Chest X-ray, AP view. Patient: 30 years old, sex F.
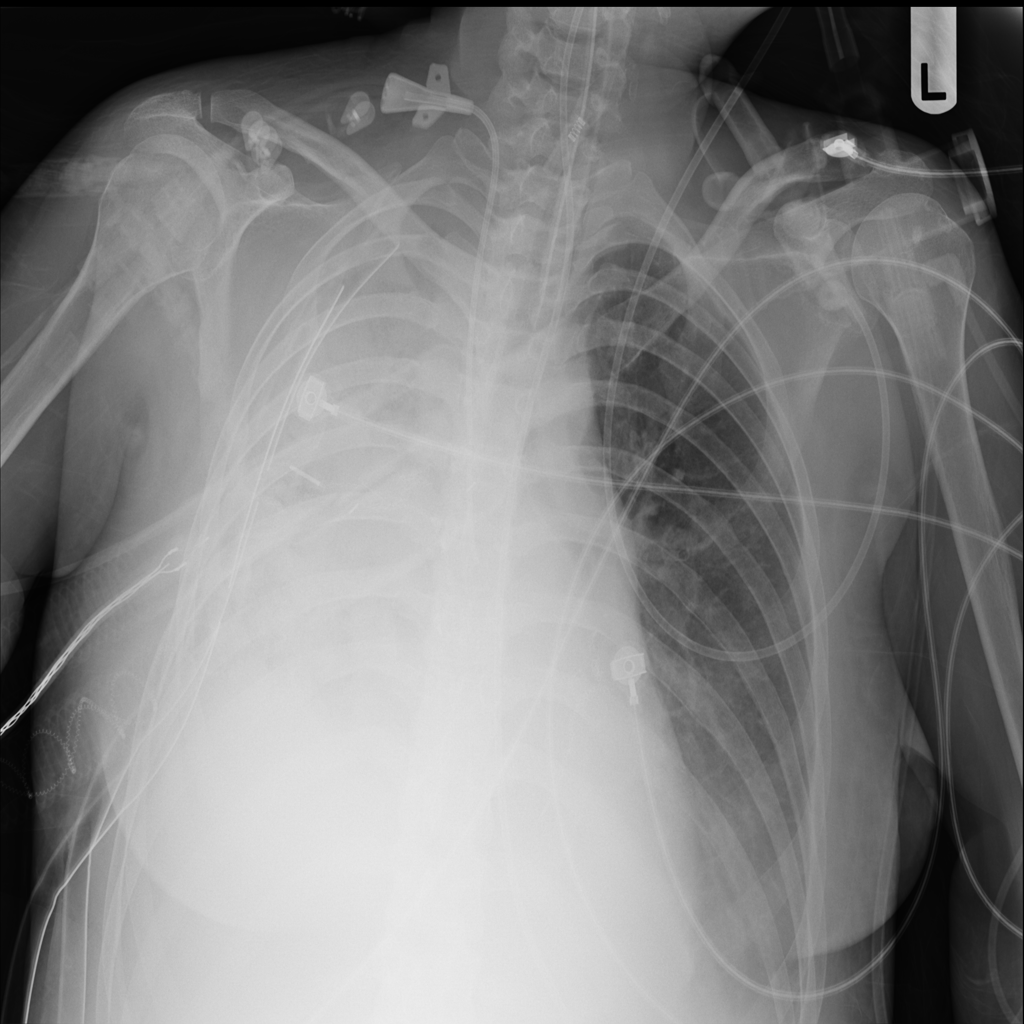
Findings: Effusion